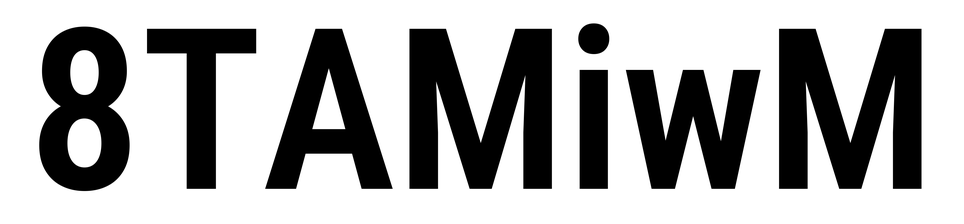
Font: Roboto_Condensed_SemiBold